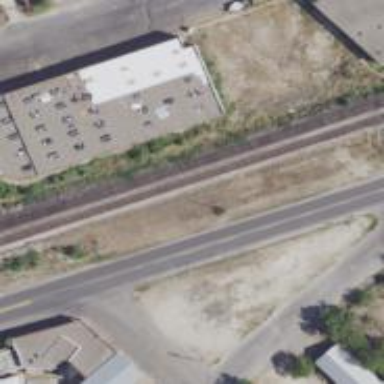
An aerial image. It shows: Railway siding for service.